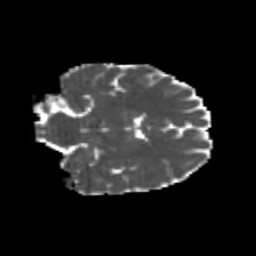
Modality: MD
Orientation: coronal
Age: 23
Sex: female
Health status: healthy
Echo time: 0.074 s